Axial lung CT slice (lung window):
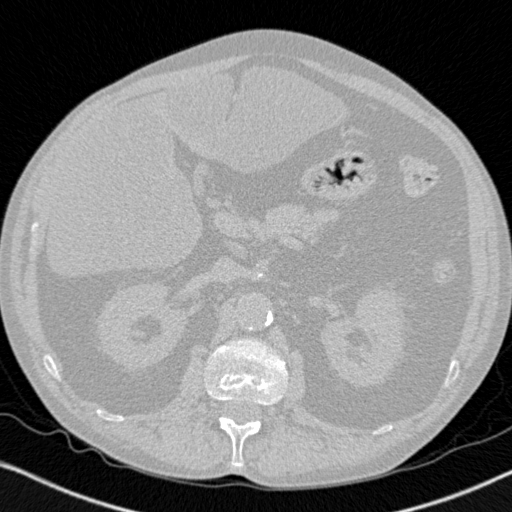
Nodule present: no